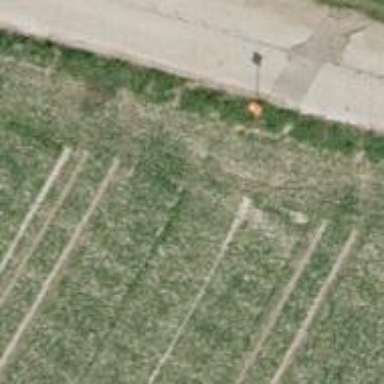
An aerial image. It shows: Pole supporting pipeline marker with roof cover.